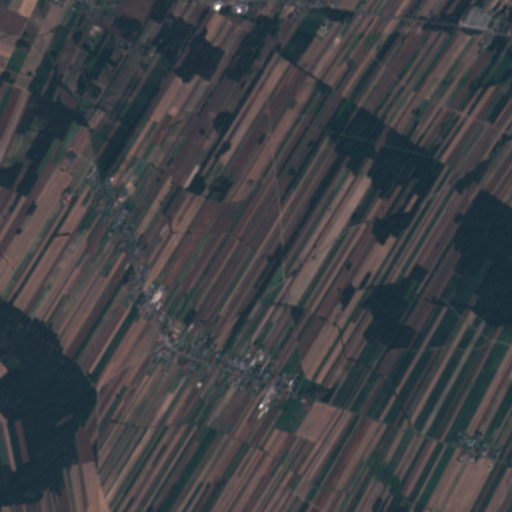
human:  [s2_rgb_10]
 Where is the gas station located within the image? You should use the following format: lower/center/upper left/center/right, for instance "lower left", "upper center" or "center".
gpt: The gas station is located in the upper center of the image.
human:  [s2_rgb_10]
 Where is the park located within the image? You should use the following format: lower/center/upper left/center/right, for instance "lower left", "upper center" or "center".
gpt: The park is located in the upper right of the image.
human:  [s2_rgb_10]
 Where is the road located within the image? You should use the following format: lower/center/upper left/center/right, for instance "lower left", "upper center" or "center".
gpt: There is no road in the image.